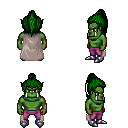
a pixel art fantasy rpg character, male body template, orc, green skin, gray cape, magenta pants, green long topknot hairstyle, metal boots, four views (front, back, left, right), 2x2 character sprite sheet, small pixel art, hard edges, no anti-aliasing